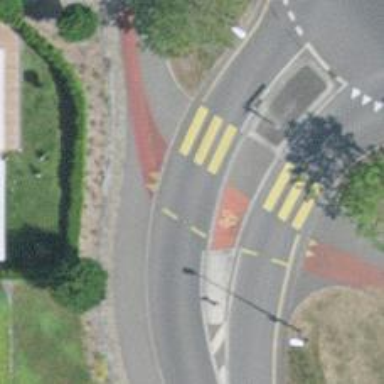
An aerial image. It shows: Crossing on the cycleway.